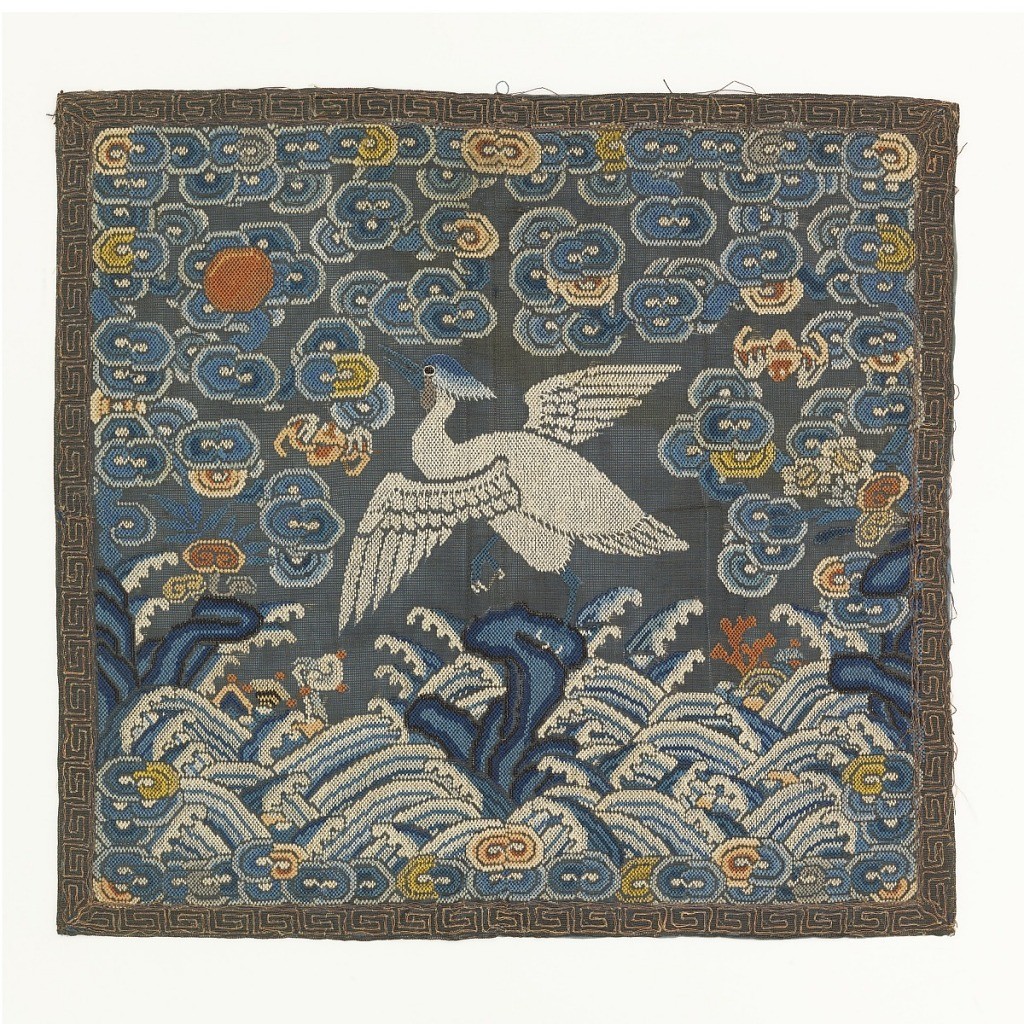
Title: Rank badge
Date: mid- 19th century
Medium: silk embroidery on silk foundation Technique: embroidered with counted stitches on gauze weave
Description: Rank badge for a civil official. Embroidered silk showing a bird facing a sun disk surrounded by auspicious symbols. Ground of clouds with diagonal lines at bottom and meandering key border. Lined with blue silk.